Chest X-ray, PA view. Patient: 44 years old, sex M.
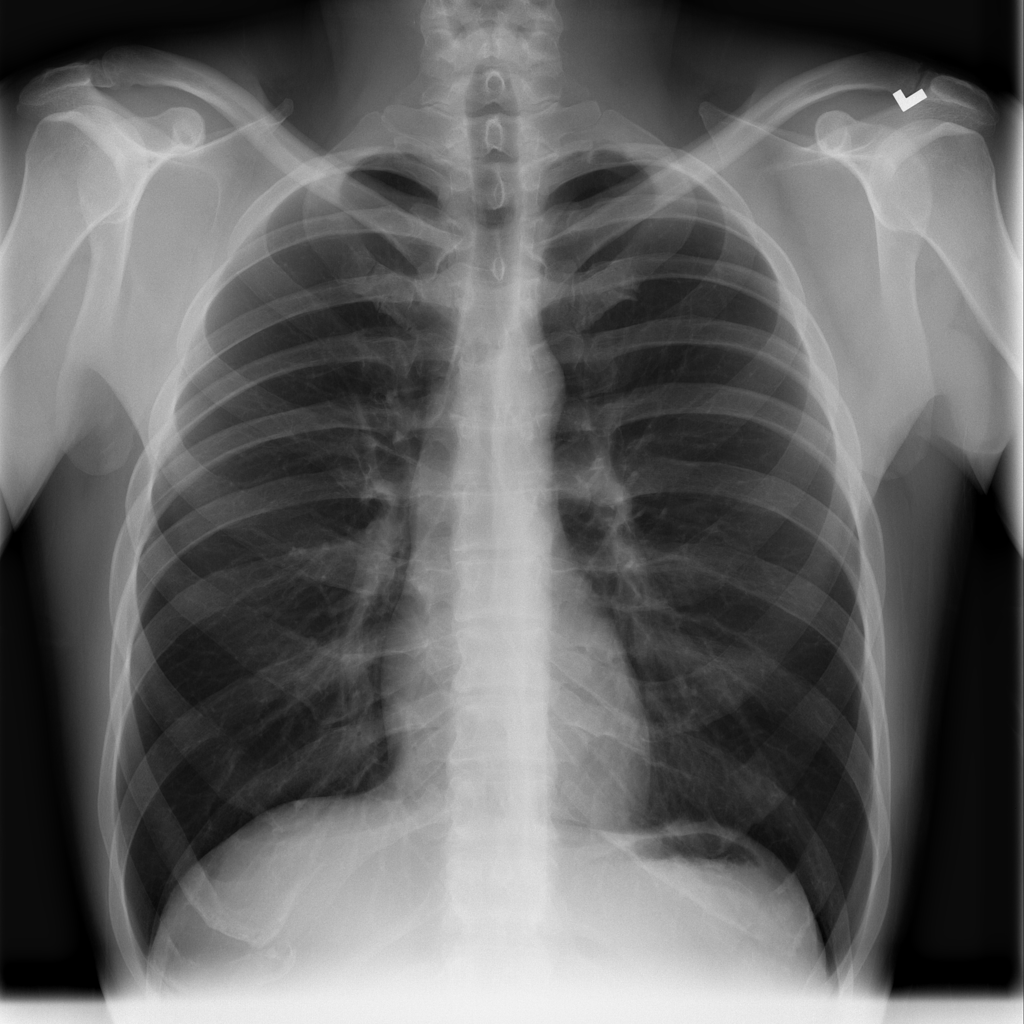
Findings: No Finding